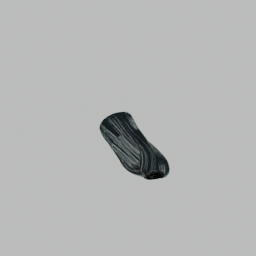
Label: people